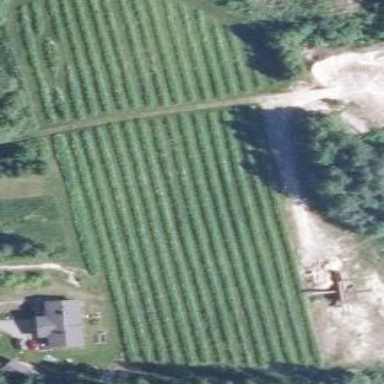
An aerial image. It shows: Orchard.